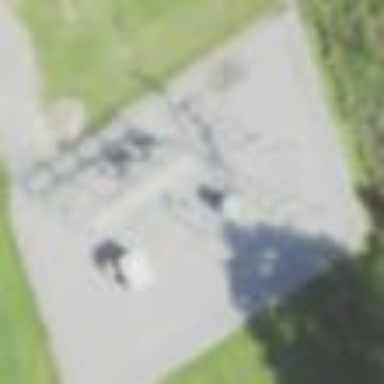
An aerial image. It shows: Distribution-level power substation.